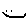
Label: smiley face